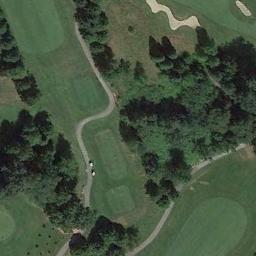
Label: golf_course